Question: I have a fairly simple scene in my Storyboard, but I can't manage to arrange the four orange buttons with Autolayout.

I've been trying to get this right for a week. I've searched online and I must not have the right keywords, because I haven't found anything that applies.
Everything but the orange buttons are behaving correctly for all devices.
The orange buttons should be arranged in a 2x2 grid.
I want the distance between the "Question" label and the first row of buttons to be the same distance between the second row of buttons and the "Home" button.
I want the orange buttons to retain the same aspect ratio, and I want them to grow/shrink as much as possible, but they should remain centered horizontally and vertically between "Question" and "Home" and the left/right edges.
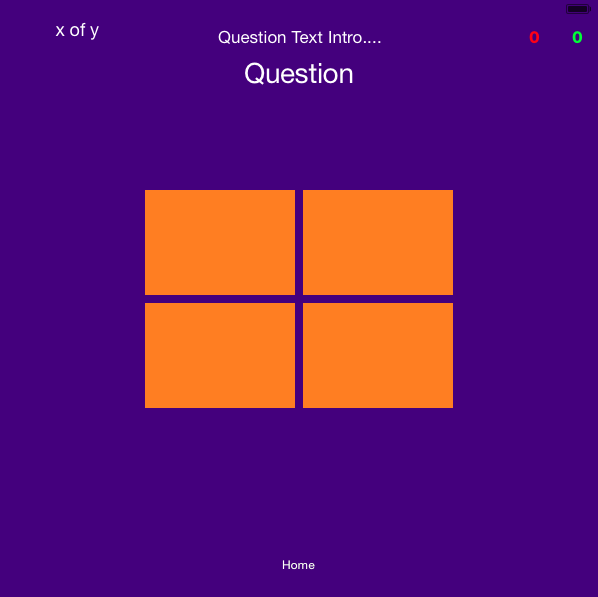
Answer: Use container views to divide and conquer the layout.
Start with top, middle, and bottom views:

The middle view constraints are:
- - - - -
This will give you support for both landscape and portrait orientations:

Now you can add the 4 grid views inside of the middle view:

The grid views will have equal widths and heights to each other, and set the spacing between the views to taste.